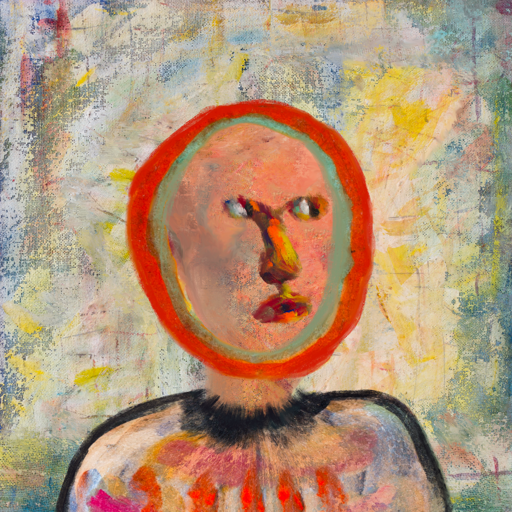
Background: Irani, Head And Neck Side: Irani, Face Side: An_Impression, Bust: Childish, Hair Side: Sisters, Head Accessory: Blank, Second Necklace: Blank, Necklace: Blank, Baby: Blank